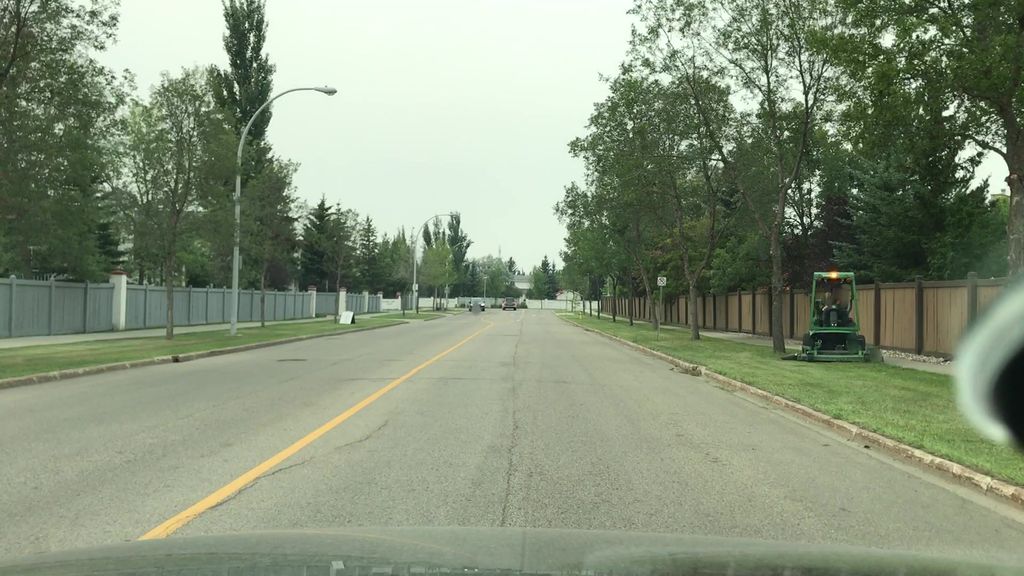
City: edmonton